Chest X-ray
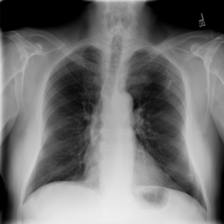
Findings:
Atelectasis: negative
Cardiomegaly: negative
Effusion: negative
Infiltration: negative
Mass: negative
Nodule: negative
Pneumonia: negative
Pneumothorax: negative
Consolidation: negative
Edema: negative
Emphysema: negative
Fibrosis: negative
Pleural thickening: negative
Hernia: negative